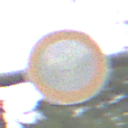
Verkehrszeichen: VerbotFahrzeugeAllerArt
Umgebung: Outdoor, Nature
Tageszeit: Midday
Wetter: Overcast
Licht: Natural
Jahreszeit: Autumn
Kontrast: LowContrast